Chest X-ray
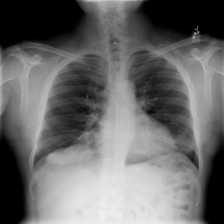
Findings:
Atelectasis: positive
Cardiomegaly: negative
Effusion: negative
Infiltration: positive
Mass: negative
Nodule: negative
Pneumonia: negative
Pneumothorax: negative
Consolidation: negative
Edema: negative
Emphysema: negative
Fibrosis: negative
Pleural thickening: negative
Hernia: negative